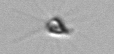
Label: Calciopappus